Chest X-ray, PA view. Patient: 52 years old, sex F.
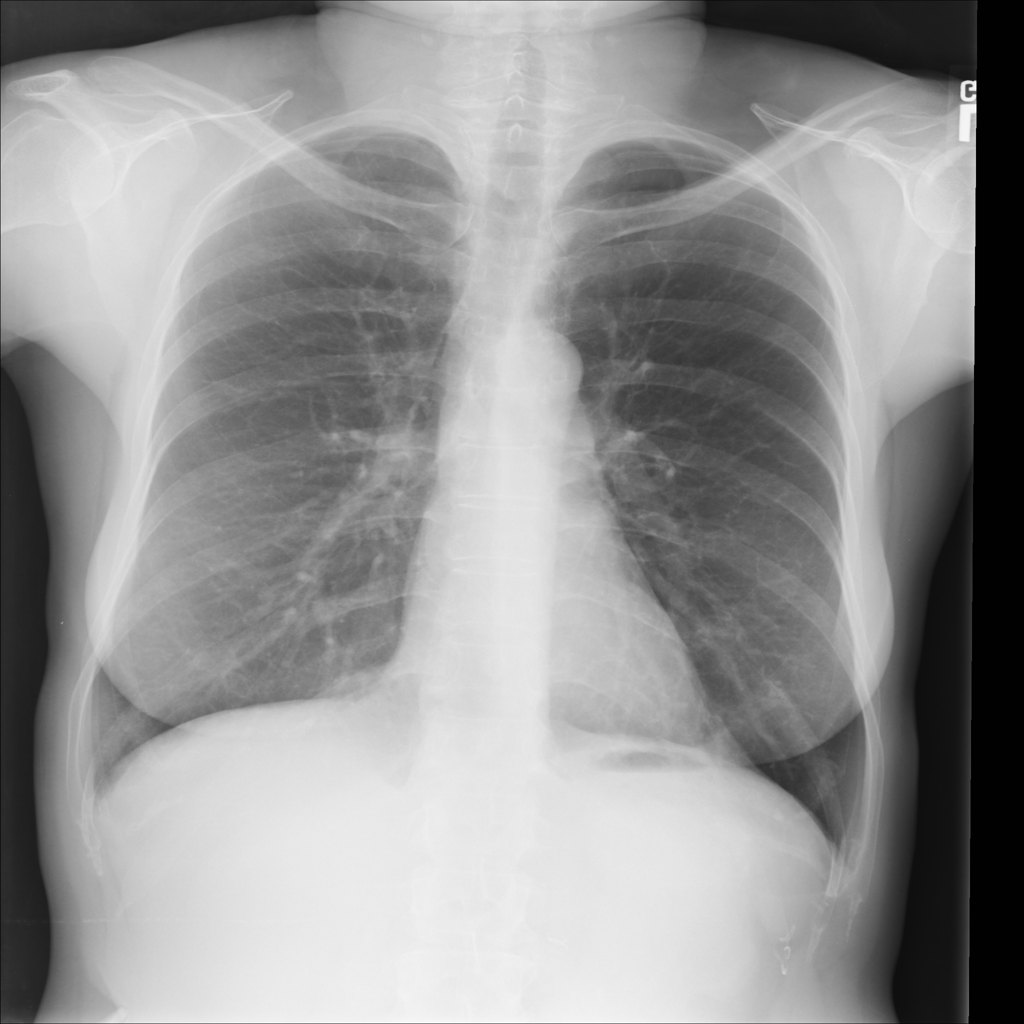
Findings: No Finding